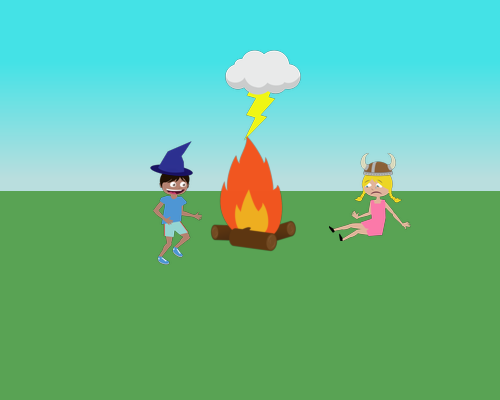
yes a small boy and small girl the boy is smiling standing hands both out facing right he is on the left of a fire which is in the middle the fire is large and is 2 inches from bottom right in the middle the boy is wearing a wizard hat the girl is small to right of fire facing left she is sitting sad has a helmet with horns on finally a lightning cloud right above the fire the lightning bolt is close to touching the top of the flame